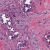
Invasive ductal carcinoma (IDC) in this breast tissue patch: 1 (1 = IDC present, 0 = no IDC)